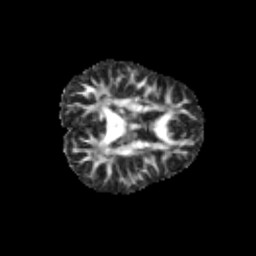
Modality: FA
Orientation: axial
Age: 12
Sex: female
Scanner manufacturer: siemens
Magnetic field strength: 3 T
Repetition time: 3.8 s
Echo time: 0.07 s